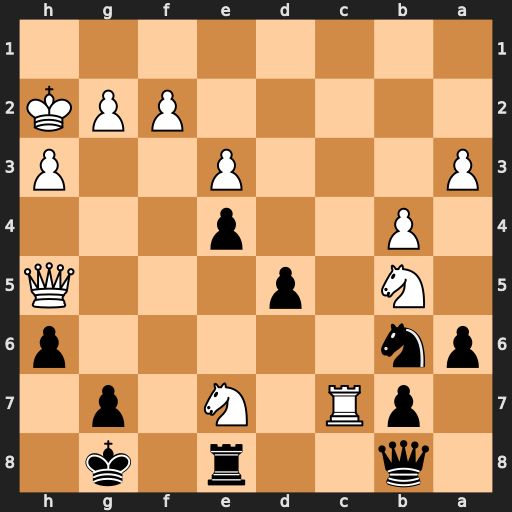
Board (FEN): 1q2r1k1/1pR1N1p1/pn5p/1N1p3Q/1P2p3/P3P2P/5PPK/8
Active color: b
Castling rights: -
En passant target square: -
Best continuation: Rxe7 Kh1 Rxc7 Nxc7 Qxc7